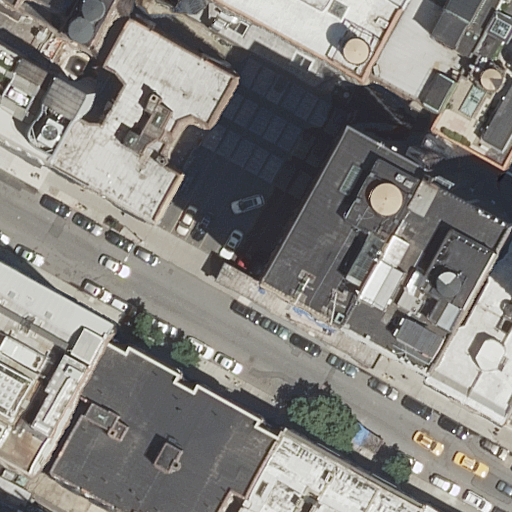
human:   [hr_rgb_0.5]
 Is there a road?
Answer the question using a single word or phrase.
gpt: yes

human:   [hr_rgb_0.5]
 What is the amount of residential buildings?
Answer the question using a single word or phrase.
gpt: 14

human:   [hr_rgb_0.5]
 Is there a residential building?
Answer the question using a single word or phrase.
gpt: yes

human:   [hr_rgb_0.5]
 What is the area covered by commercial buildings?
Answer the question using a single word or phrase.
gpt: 522m2

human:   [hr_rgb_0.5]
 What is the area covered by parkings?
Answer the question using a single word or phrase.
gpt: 986m2

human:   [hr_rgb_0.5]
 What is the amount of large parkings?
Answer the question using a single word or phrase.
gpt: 1

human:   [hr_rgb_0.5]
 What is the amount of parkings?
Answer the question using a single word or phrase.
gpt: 1

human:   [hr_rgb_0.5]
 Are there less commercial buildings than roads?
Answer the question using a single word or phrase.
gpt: no

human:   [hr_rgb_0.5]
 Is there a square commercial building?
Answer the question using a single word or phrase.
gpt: no

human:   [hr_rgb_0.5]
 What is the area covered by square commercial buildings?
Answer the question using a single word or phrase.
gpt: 0m2

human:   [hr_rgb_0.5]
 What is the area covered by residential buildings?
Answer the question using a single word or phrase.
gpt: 5529m2

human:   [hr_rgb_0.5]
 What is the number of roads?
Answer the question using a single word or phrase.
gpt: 1

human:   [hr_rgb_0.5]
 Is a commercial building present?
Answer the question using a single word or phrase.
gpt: yes

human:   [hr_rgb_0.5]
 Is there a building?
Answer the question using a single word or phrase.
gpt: yes

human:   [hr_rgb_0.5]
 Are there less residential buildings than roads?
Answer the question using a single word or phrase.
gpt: no

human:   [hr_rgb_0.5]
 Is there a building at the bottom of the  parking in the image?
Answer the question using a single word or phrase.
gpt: yes

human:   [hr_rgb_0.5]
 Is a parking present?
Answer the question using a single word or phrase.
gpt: yes

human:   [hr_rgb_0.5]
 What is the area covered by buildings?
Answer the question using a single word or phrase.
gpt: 6051m2

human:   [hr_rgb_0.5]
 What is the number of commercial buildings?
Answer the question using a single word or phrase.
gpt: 1

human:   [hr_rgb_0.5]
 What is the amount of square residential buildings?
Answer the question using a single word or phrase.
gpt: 0

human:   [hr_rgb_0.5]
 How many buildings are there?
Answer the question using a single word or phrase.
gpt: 15

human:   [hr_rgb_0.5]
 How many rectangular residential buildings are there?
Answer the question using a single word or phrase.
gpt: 7

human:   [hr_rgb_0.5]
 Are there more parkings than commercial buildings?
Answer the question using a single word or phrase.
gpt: no

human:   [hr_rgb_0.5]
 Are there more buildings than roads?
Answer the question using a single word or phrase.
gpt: yes

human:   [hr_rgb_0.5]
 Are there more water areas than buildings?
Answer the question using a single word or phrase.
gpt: no

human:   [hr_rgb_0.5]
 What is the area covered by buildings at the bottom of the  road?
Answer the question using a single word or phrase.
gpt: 313m2

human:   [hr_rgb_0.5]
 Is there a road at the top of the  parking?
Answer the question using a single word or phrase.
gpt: no

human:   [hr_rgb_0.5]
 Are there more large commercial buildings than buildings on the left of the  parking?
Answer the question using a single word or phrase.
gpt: no

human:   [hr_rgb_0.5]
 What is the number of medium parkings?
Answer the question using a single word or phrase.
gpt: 0

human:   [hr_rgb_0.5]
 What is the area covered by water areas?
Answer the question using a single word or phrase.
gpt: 0m2

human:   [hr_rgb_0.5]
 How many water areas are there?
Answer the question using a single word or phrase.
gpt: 0

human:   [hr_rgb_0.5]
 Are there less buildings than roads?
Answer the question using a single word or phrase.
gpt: no

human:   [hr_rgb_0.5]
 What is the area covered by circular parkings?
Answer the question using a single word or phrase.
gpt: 0m2

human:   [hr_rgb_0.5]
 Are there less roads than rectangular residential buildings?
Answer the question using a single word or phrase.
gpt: yes

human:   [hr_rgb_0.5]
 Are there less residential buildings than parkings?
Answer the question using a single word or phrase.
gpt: no

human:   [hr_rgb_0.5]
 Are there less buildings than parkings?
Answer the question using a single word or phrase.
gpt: no

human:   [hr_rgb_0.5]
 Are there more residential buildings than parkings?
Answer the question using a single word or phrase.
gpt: yes

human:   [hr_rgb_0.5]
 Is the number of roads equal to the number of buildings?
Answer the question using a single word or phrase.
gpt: no

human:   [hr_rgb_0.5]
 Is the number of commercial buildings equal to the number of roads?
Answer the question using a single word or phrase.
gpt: yes

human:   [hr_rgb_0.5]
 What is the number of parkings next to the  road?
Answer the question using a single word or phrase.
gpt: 1

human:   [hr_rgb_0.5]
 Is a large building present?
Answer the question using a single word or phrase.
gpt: yes

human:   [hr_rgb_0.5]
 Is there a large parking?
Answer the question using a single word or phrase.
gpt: yes

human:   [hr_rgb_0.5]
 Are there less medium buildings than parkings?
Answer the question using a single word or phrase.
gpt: no

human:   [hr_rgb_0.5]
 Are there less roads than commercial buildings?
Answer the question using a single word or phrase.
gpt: no

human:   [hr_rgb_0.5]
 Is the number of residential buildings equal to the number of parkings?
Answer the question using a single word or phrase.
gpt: no

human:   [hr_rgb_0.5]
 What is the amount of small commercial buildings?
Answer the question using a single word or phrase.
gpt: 0

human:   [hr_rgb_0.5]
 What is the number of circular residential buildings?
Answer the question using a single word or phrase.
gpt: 0

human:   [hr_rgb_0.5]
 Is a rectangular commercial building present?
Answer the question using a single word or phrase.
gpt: yes

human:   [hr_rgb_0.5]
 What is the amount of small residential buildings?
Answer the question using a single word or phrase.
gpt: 3

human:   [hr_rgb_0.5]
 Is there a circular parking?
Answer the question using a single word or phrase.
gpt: no

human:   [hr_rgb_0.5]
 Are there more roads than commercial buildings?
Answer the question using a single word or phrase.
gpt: no

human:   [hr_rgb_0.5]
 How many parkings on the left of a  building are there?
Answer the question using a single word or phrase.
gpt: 1

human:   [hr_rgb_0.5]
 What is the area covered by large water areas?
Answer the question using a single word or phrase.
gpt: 0m2

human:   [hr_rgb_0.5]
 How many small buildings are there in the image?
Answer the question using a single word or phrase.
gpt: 3

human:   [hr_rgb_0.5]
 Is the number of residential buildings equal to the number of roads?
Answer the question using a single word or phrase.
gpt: no

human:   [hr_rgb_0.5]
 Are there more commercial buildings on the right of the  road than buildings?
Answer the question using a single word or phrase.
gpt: no

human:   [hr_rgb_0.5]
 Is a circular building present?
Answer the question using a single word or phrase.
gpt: no

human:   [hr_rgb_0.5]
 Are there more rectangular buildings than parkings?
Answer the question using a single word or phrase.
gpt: yes

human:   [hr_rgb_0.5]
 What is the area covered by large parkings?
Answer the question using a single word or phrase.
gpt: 986m2

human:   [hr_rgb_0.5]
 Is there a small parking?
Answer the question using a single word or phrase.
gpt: no

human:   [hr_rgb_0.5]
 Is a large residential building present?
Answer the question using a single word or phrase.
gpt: yes

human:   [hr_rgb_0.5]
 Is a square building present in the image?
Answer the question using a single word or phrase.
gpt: no

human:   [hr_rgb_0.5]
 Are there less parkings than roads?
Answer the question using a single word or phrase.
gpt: no

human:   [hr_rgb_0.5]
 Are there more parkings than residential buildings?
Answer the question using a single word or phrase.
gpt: no